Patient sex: M
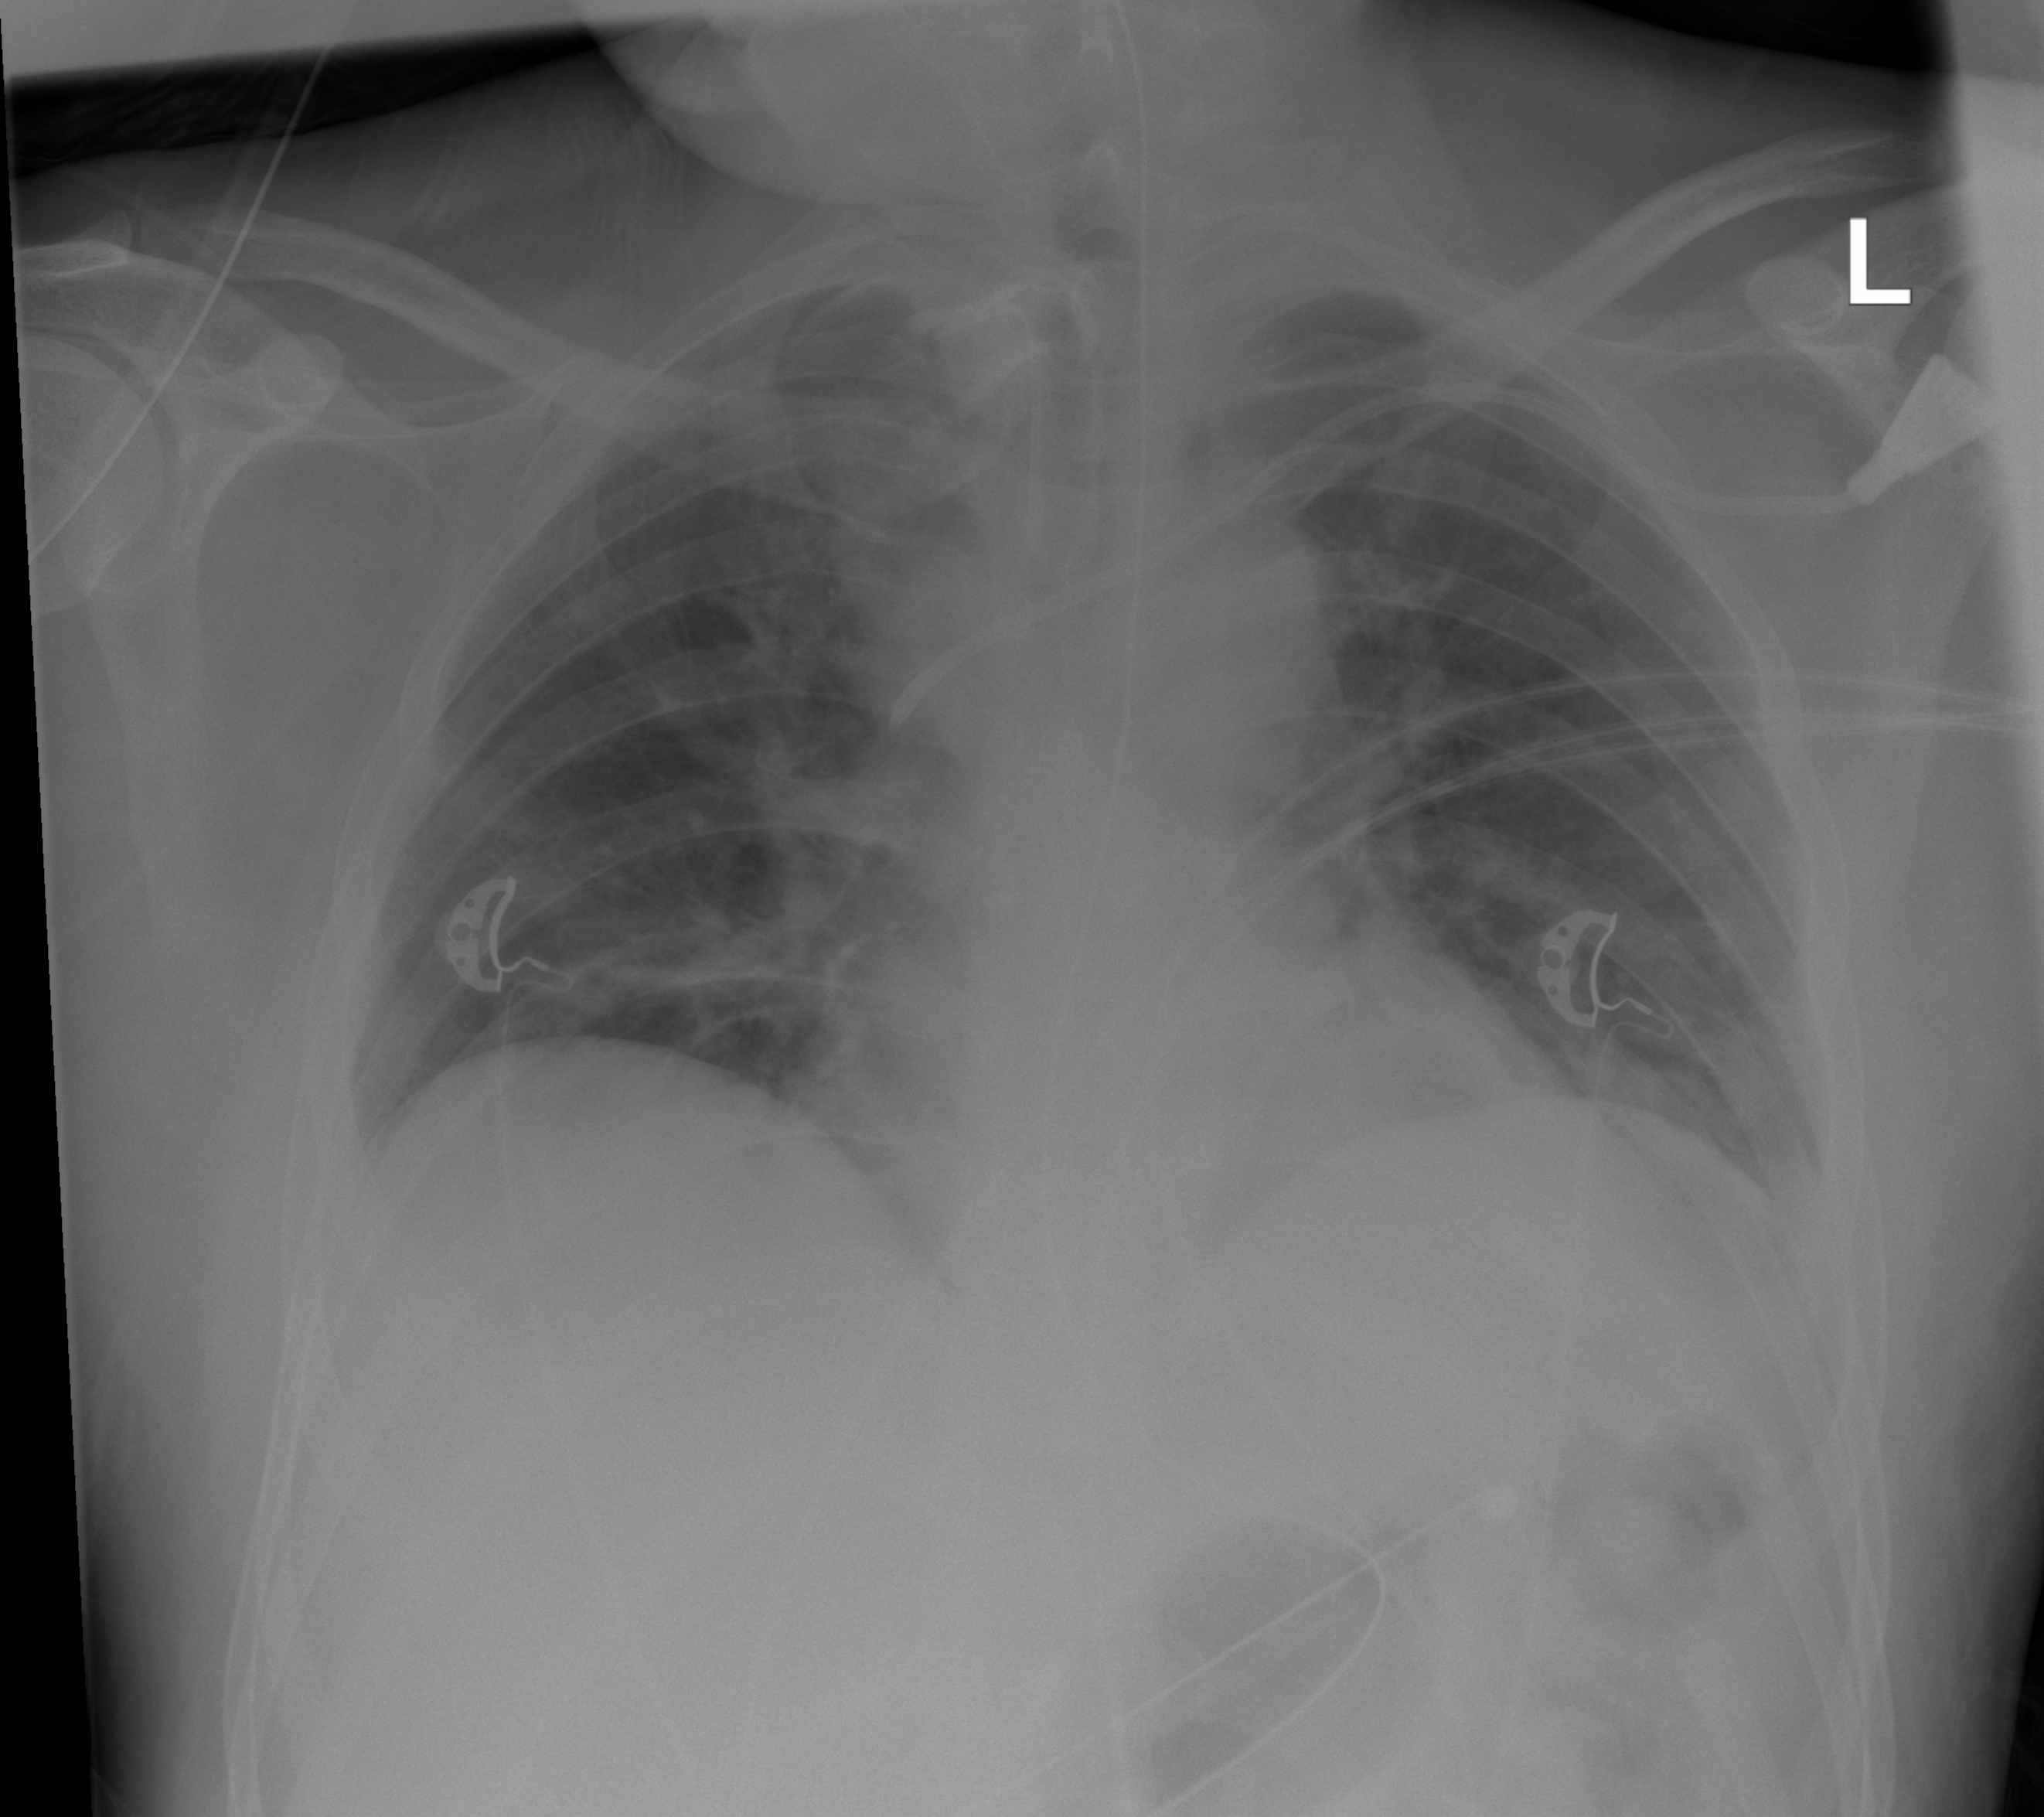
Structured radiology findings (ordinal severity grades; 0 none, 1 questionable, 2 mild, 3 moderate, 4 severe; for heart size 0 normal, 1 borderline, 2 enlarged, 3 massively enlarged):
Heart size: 0
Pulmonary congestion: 2
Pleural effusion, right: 0
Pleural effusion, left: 1
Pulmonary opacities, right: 0
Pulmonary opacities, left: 0
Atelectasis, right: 2
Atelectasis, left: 0